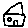
Label: house